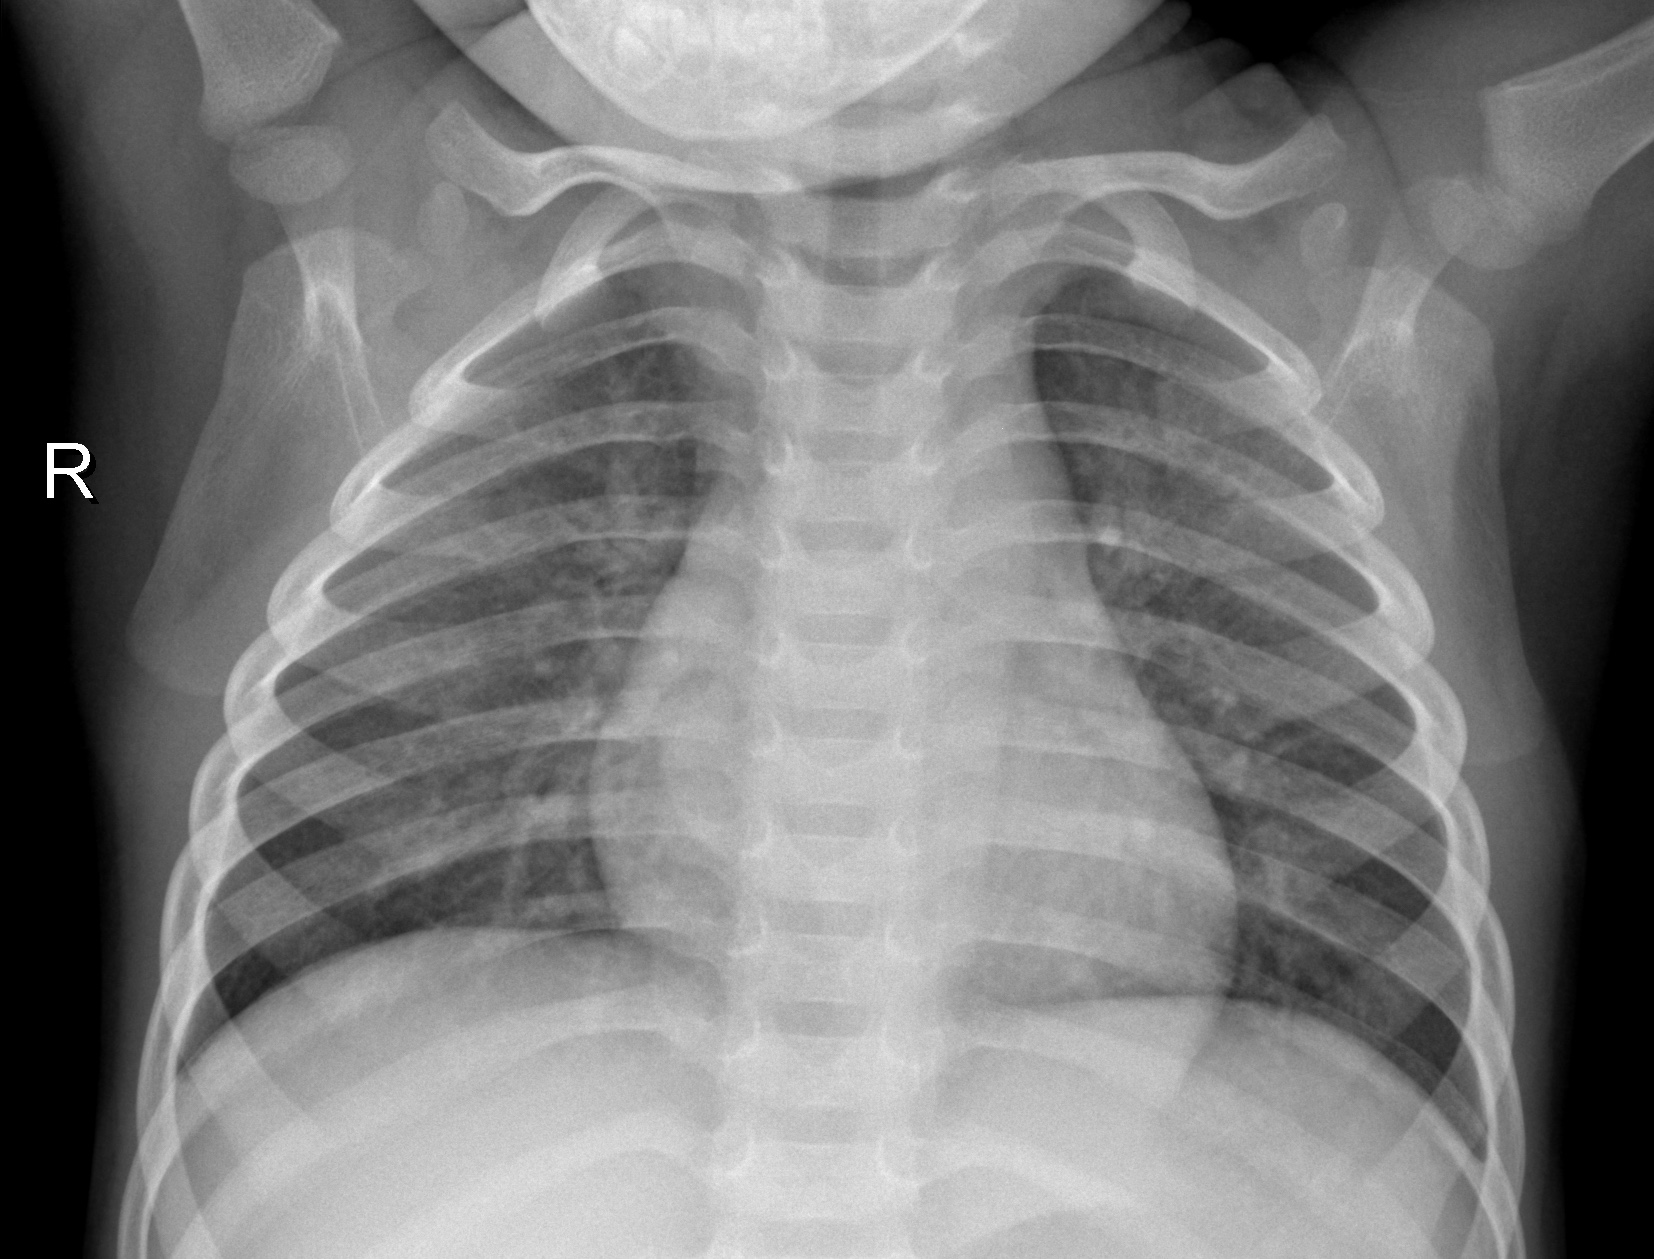
Diagnosis: NORMAL